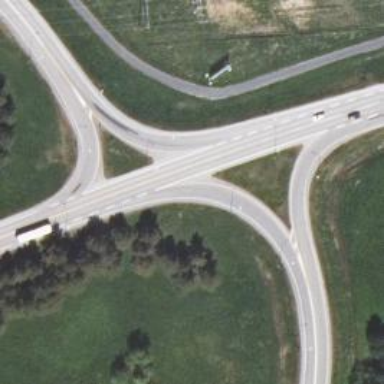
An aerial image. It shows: Trunk link highway.